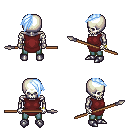
a pixel art fantasy rpg character, male body template, skeleton, maroon tunic, teal pants, white cyan long mohawk hairstyle, bracelets, metal boots, spear, four views (front, back, left, right), 2x2 character sprite sheet, small pixel art, hard edges, no anti-aliasing